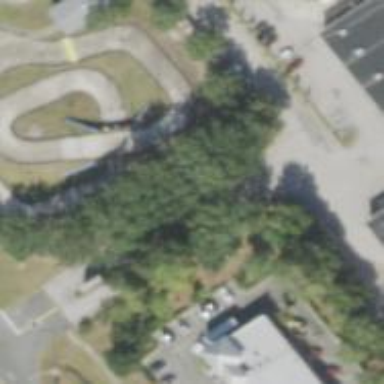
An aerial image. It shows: Bridge over motor racing raceway.